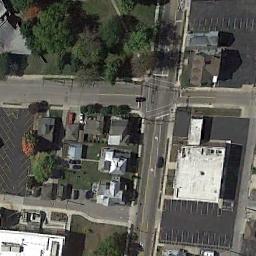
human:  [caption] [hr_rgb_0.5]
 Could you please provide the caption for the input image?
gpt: There are many buildings of different shapes and sizes beside the intersection .

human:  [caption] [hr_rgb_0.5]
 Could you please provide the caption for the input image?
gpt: There are many buildings and many trees around the intersection .

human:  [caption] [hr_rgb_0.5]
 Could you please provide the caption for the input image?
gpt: An intersection without cars located in a residential area with some parking lots .

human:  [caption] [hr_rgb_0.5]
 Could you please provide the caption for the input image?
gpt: There are two zebra crossings at the intersection .

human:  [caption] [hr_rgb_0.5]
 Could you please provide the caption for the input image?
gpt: There are some green trees and buildings around the intersection .